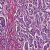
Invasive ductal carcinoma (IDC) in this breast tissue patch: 1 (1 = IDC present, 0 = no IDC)